Question: Basically I want to be able to somehow generate an image that has a list of stats for a player. I need to be able to draw text onto the image and maybe the players avatar onto it if possible. I also want to avoid using any libraries unless I have to unless you have an easy way to do this using X library. I know how to make this using a simple php request since most of the information will be retrieved from various databases anyway, but I would prefer to have a way to make it directly in the program so I can change it easily. I've done this in java before but don't know how to make it in c# without using openGL. Here's a picture of what it might look like.

I apologize if this has been asked before but if it was I couldn't find it.
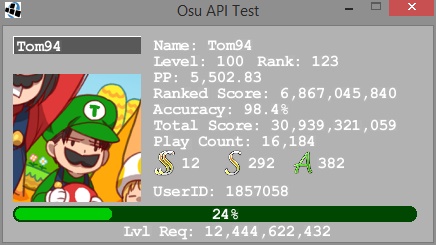
Answer: You have to refer to System.Drawing namespace. GDI+ is slightly easy thing to understand and use it. This is a very easy <URL>